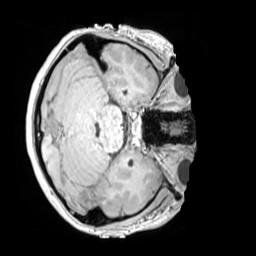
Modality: MP2RAGE
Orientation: axial
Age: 11
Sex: female
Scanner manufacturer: siemens
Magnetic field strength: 3 T
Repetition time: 4 s
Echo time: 0.00303 s